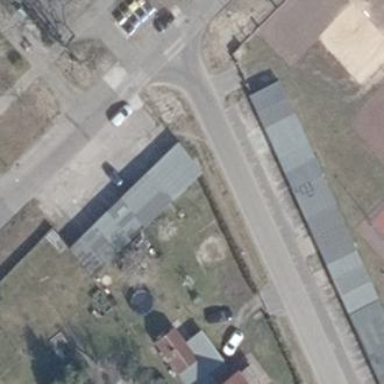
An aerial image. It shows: Flat grey-roofed building used as garages.